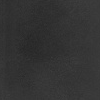
Atmospheric dust classification: dusty